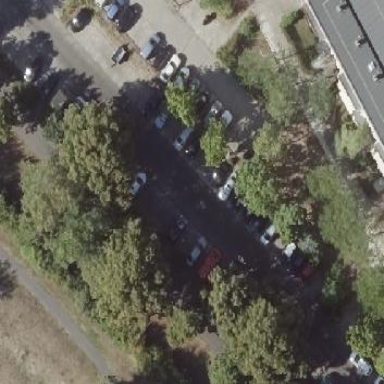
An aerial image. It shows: Street side parking area.